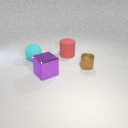
large red rubber cylinder behind small brown metal cylinder